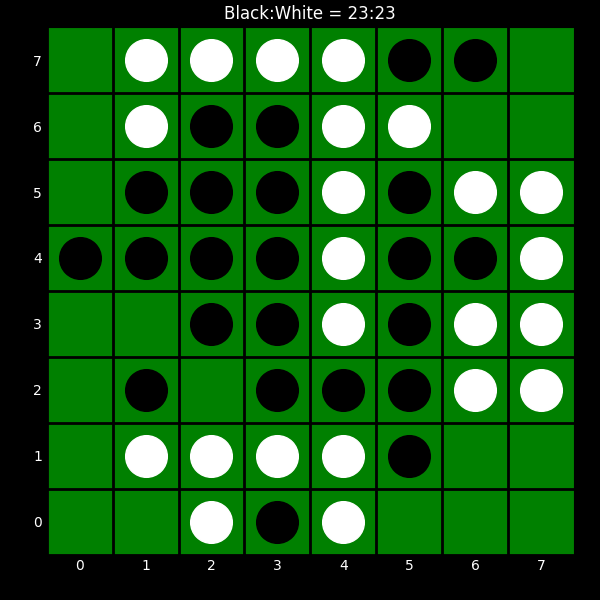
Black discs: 23
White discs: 23